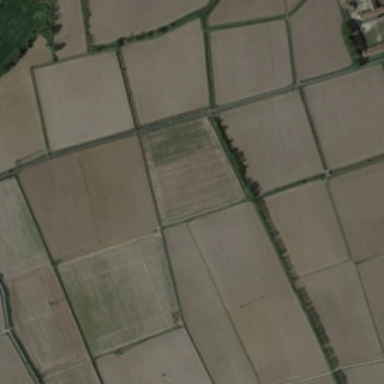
There is a house near the farm b .